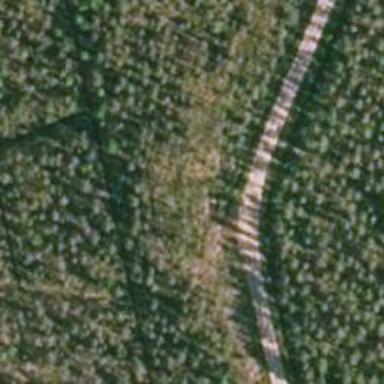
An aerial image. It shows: Unclassified road.